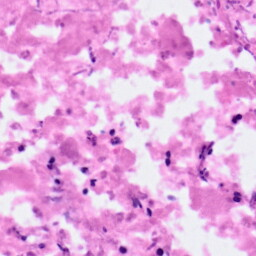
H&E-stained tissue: Pancreatic